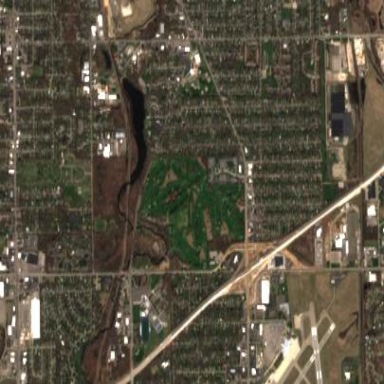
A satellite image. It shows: Golf course surrounded by greenery.